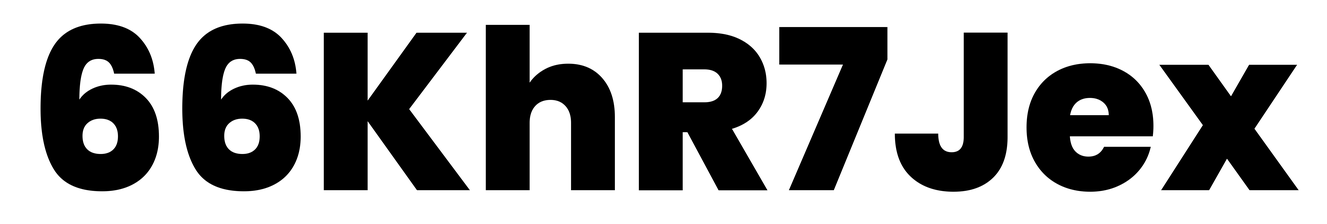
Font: Poppins-ExtraBold